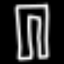
Label: pants